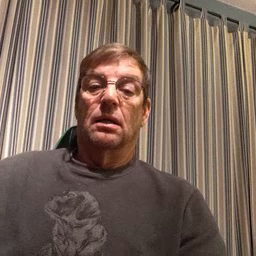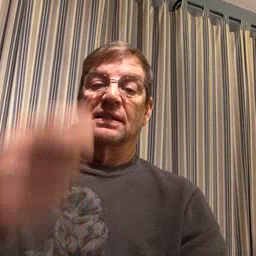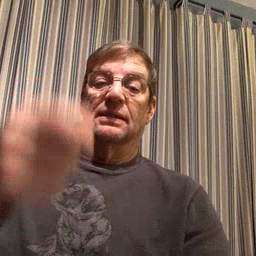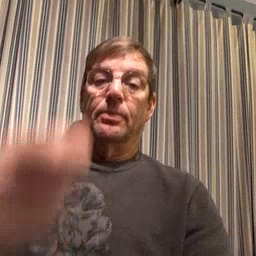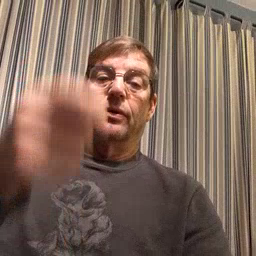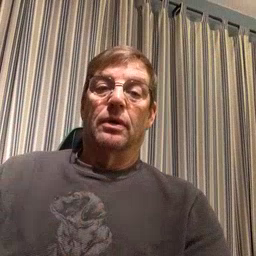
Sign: zipper